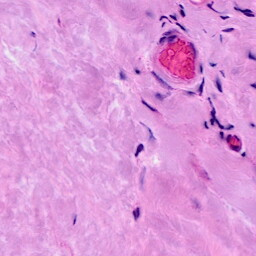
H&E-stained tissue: Breast